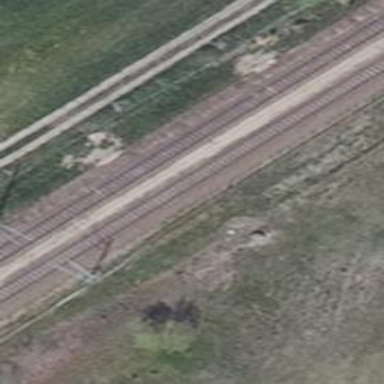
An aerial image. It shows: Railway signal.